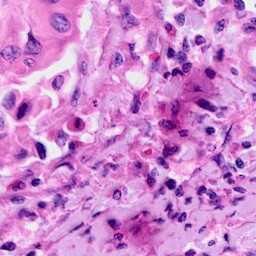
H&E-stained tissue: Cervix